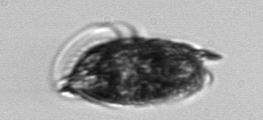
Label: Dinophysis_norvegica